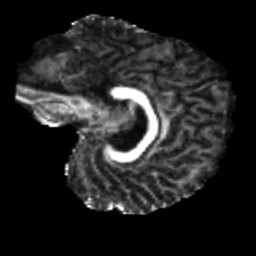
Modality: FA
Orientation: sagittal
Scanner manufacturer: siemens
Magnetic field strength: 3 T
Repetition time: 4 s
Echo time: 0.0594 s